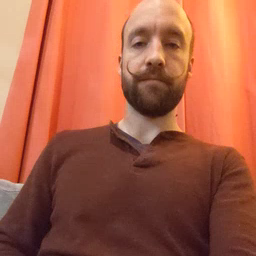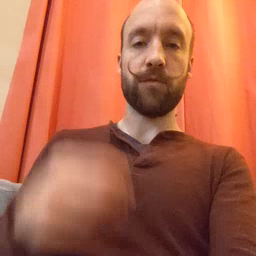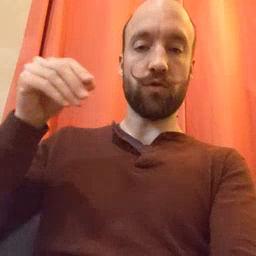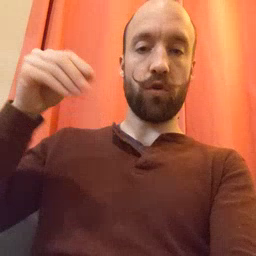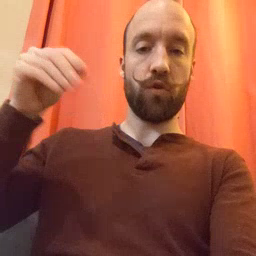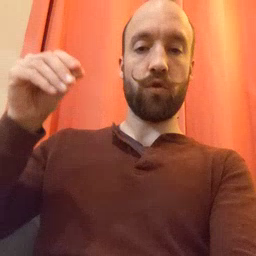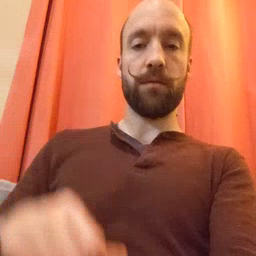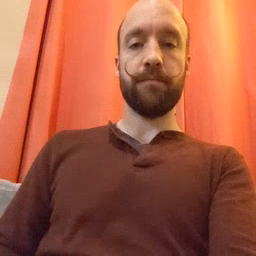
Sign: store